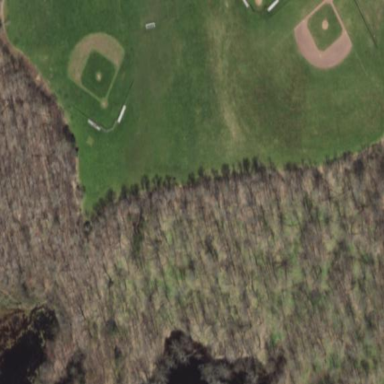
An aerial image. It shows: Baseball pitch for leisure and sports activities.